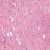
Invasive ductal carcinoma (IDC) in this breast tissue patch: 0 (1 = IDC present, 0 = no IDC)